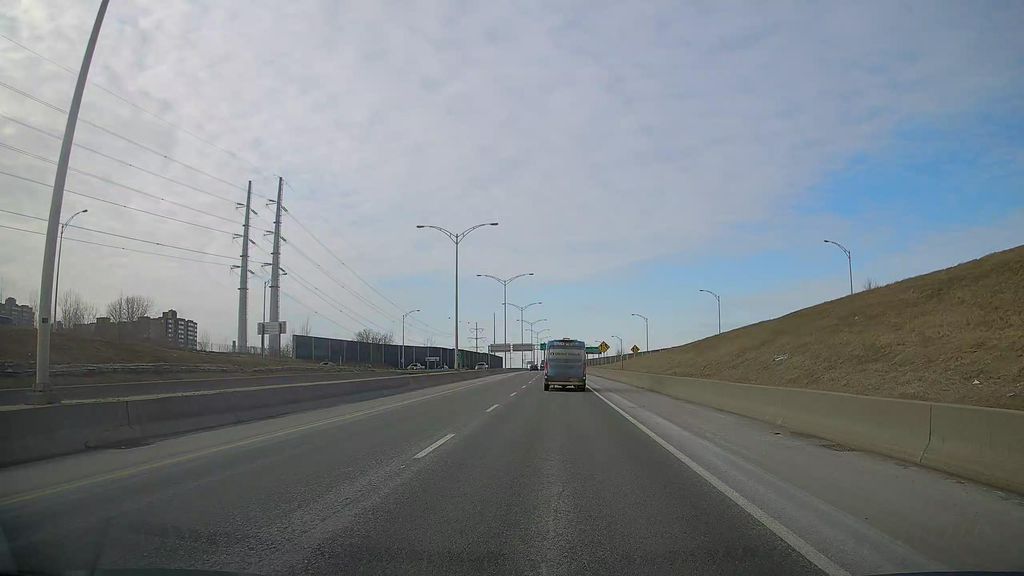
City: montreal